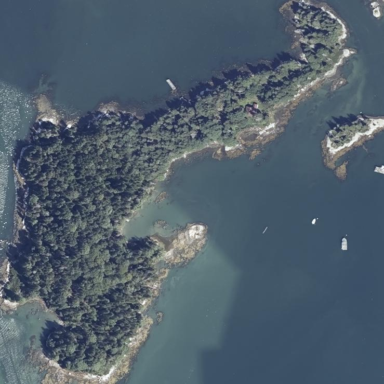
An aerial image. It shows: Island with natural coastline.